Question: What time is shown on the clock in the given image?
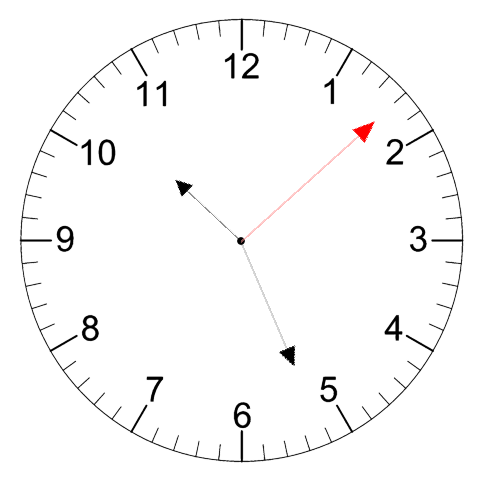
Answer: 10:26:08